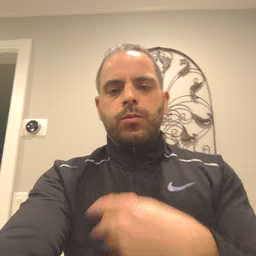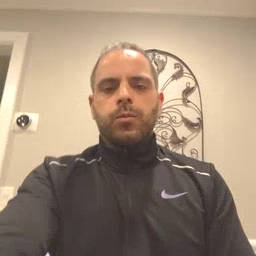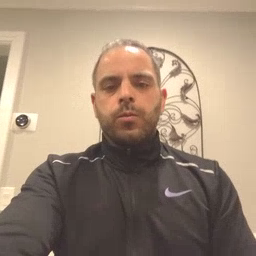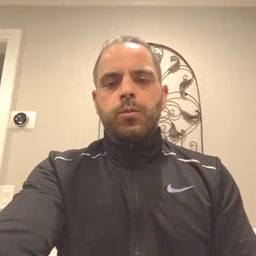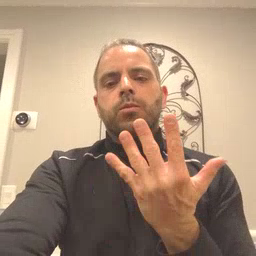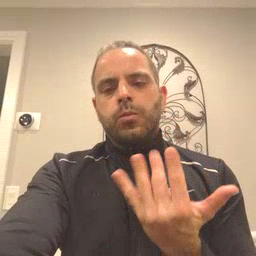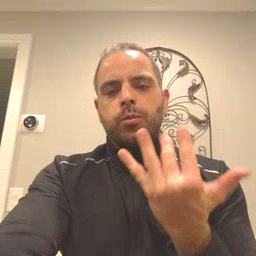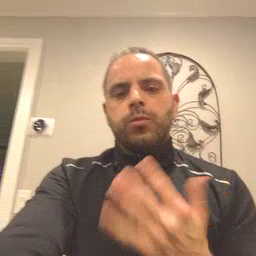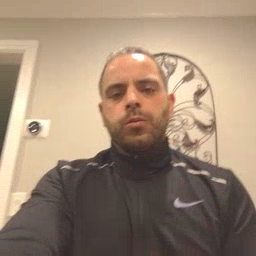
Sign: wait